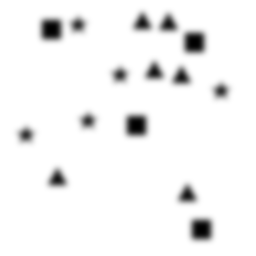
Squares: 4
Triangles: 6
Stars: 5
Total shapes: 15